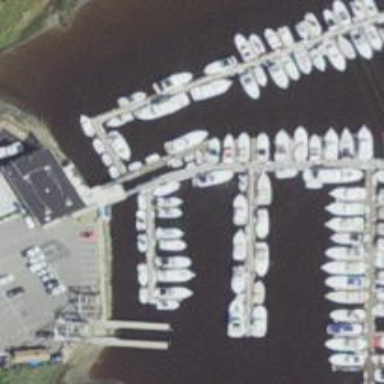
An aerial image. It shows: Pier with mooring facilities.